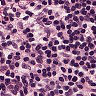
Metastatic tissue present: no